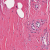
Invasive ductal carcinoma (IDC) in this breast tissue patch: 0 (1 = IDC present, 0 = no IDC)